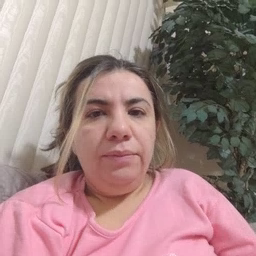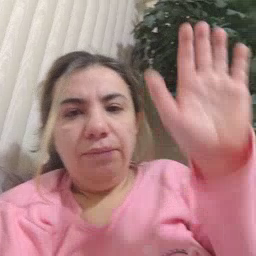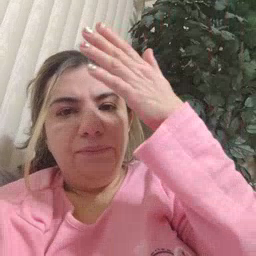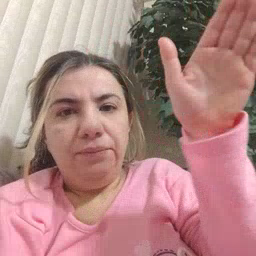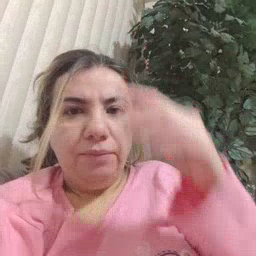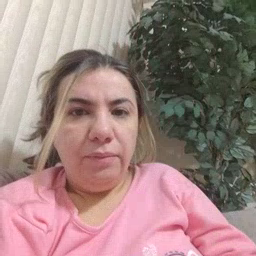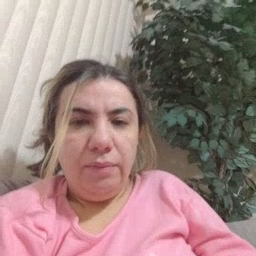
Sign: flag